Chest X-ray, PA view. Patient: 62 years old, sex F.
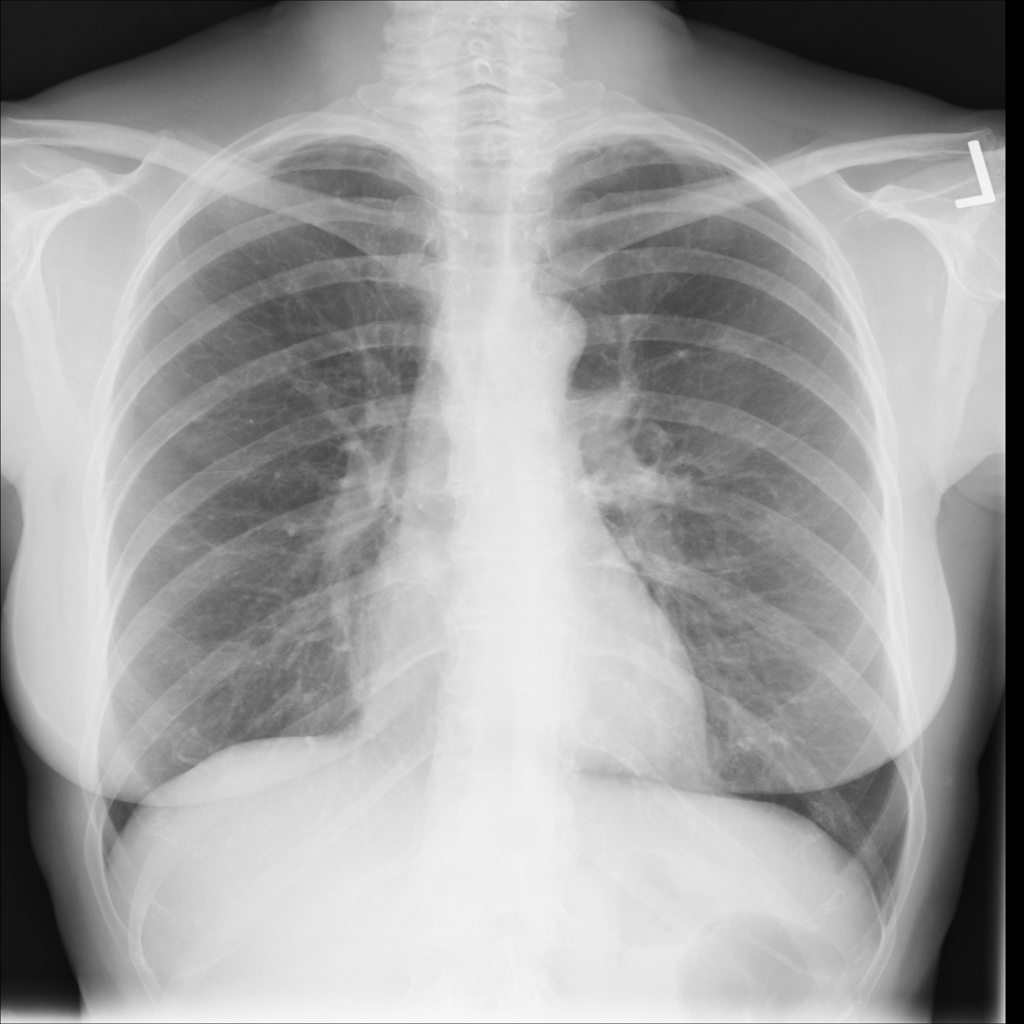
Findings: No Finding